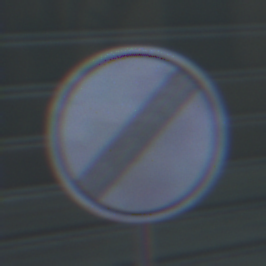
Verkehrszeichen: EndeSaemtlicherBegrenzungen
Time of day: MorningAfternoon
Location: Outdoor (Urban)
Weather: PartlyCloudy
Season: NotSpecified
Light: Natural